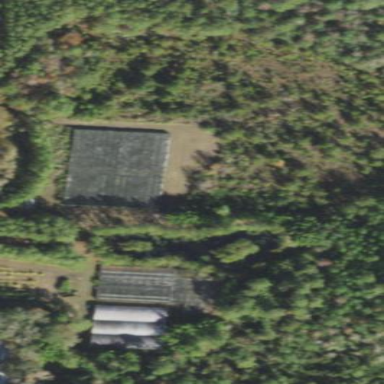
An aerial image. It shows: Plant nursery.